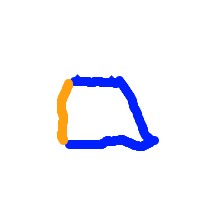
Shape: trapezoid